Question: Is there a way to disable/hide this keyboard-dismiss button and keep the soft-keyboard open?
I want to have the default back-button there and when that button is pressed it should 'finish()' my activity without having to dismiss the keyboard first.

I have tried this: 'android:windowSoftInputMode="adjustResize|stateAlwaysVisible"' in my manifest file, but that didn't do what I expected.
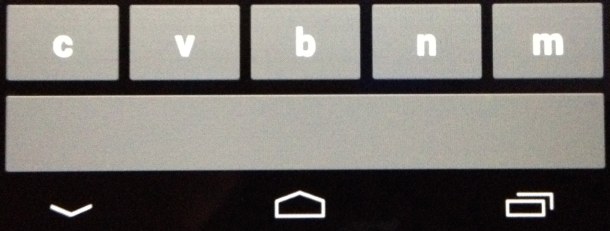
Answer: I decided that I shouldn't mess with the Android standard meaning and I have chosen to let the users dismiss the keyboard if they wish to.